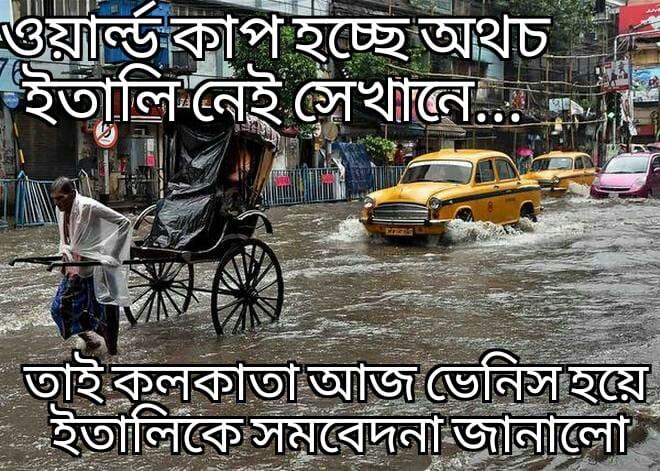
Text: ওয়ার্ল্ড কাপ হচ্ছে, অথচ ইতালি নেই সেখানে... তাই কলকাতা আজ ভেনিস হয়ে ইতালিকে সম্মান জানালো।
Label: Non Hate